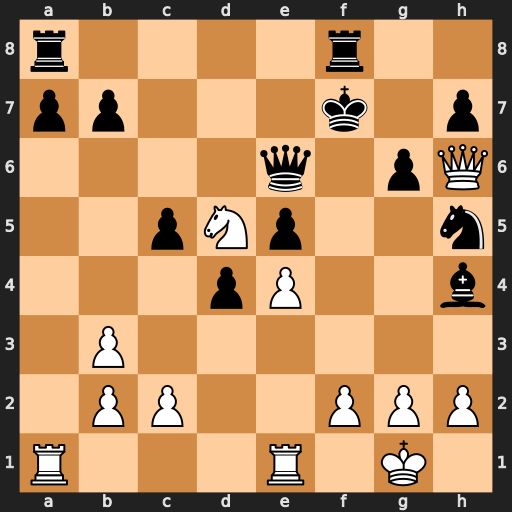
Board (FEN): r4r2/pp3k1p/4q1pQ/2pNp2n/3pP2b/1P6/1PP2PPP/R3R1K1
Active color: w
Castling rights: -
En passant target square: -
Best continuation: Qxh7+ Ng7 Qxh4